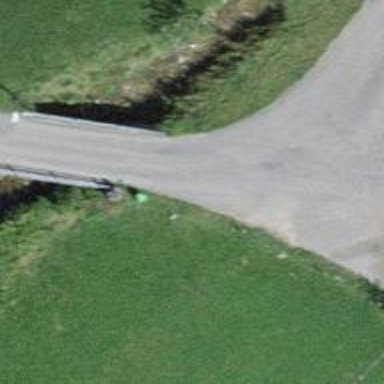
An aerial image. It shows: Unclassified road on bridge.